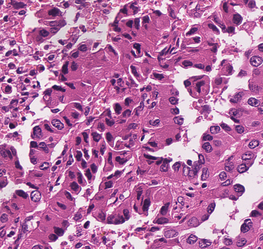
Tumor epithelial tissue: yes
Tumor-associated stroma tissue: no
Normal tissue: no